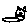
Label: cat